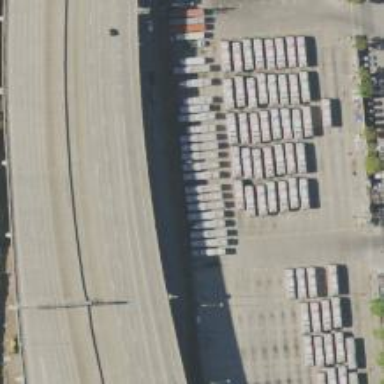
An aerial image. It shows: Bus depot.